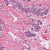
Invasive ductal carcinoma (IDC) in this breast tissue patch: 0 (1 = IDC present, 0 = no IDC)